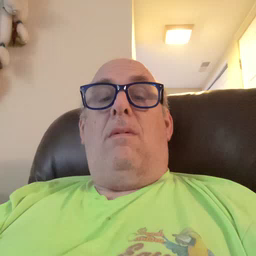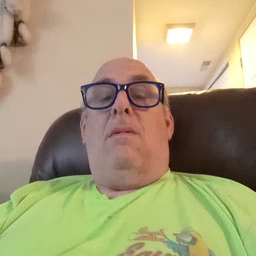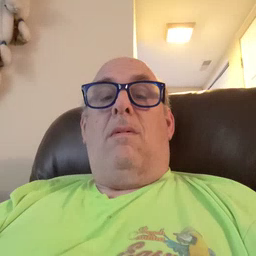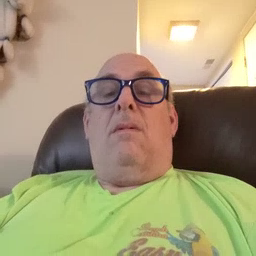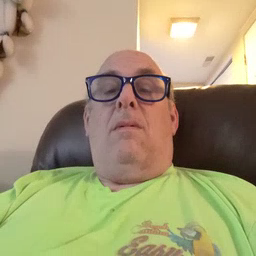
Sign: balloon